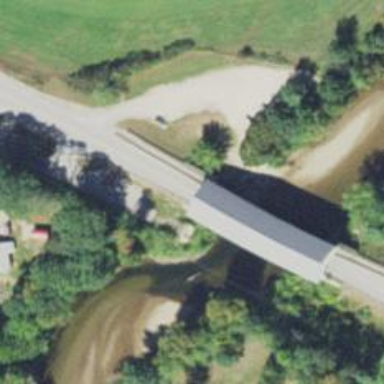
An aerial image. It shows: Covered bridge over tertiary road.